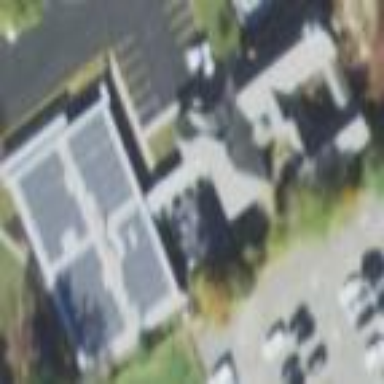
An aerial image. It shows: Beautiful church building.